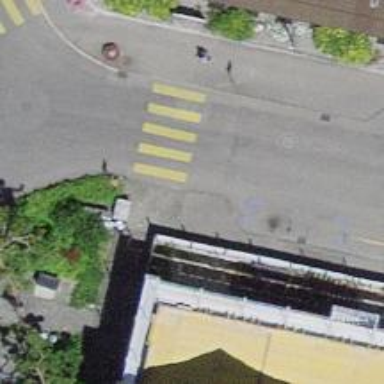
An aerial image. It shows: Marked crossing with zebra markings.